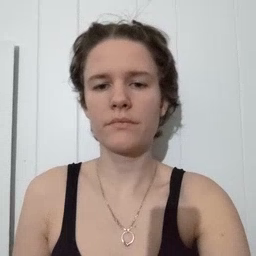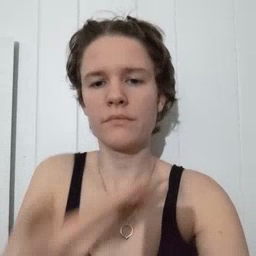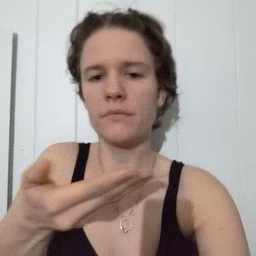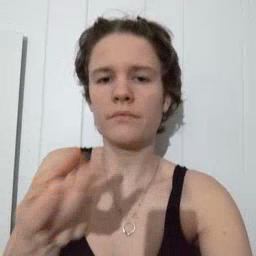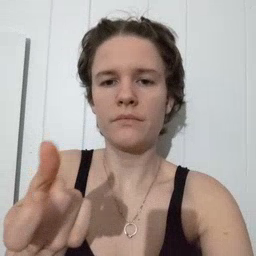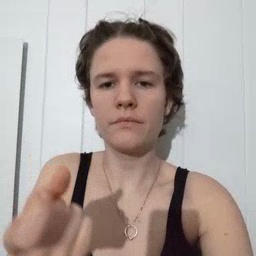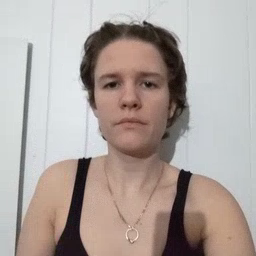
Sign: puppy